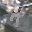
Label: 4